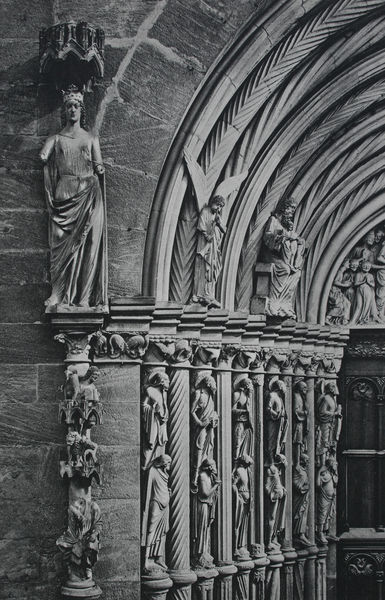
Titel: "Fürstenportal", Linkes Gewände mit "Ecclesia"
Standort: Bamberg
Institution: Dom
Schlagwörter: blätter, flügel, schatten, weiß, ausschnitt, frankreich, frau, grau, holz, licht, schwarz, säule, säulen, tür, gericht, architektur, sockel, stein, steine, kirche, figur, gewand, gotik, krone, engel, skulptur, statue, relief, taille, bogen, mauer, ziegel, türe, pilaster, figuren, rundbogen, könig, detail, dekor, verzierung, durchgang, kordel, tor, halle, foto, fotografie, photographie, bögen, paradies, eingang, fugen, gang, gewölbe, antike, religion, torbogen, dom, geriffelt, schwarzweiß, gedreht, altar, kapitelle, kapitell, photo, fragment, gemäuer, portal, sims, skulpturen, sandstein, jesus, antik, hölle, romanik, baldachin, königin, heilige, filigran, maria, korinthisch, verzeirung, petrus, sakral, aufnahme, christentum, gewandfalten, gemeißelt, archivolte, dämonen, tympanon, nischen, steinmetzarbeit, rocaille, gewände, trompete, baukunst, statur, heiligenstatue, apostel, ecclesia, schöner stil, gewandfigur, sakralplastik, paulus, skuptur, spiral, mamot, gefache, paradie, gemeiselt, gerifelt, gewändestatuen, ghotik, wndel, königein